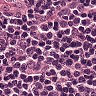
Metastatic tissue present: no